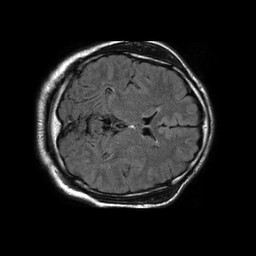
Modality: FLAIR
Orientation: axial
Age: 37
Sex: male
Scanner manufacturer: philips
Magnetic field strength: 1.5 T
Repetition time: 6 s
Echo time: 0.12 s